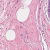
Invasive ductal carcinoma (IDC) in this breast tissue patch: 0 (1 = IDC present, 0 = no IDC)